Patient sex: M
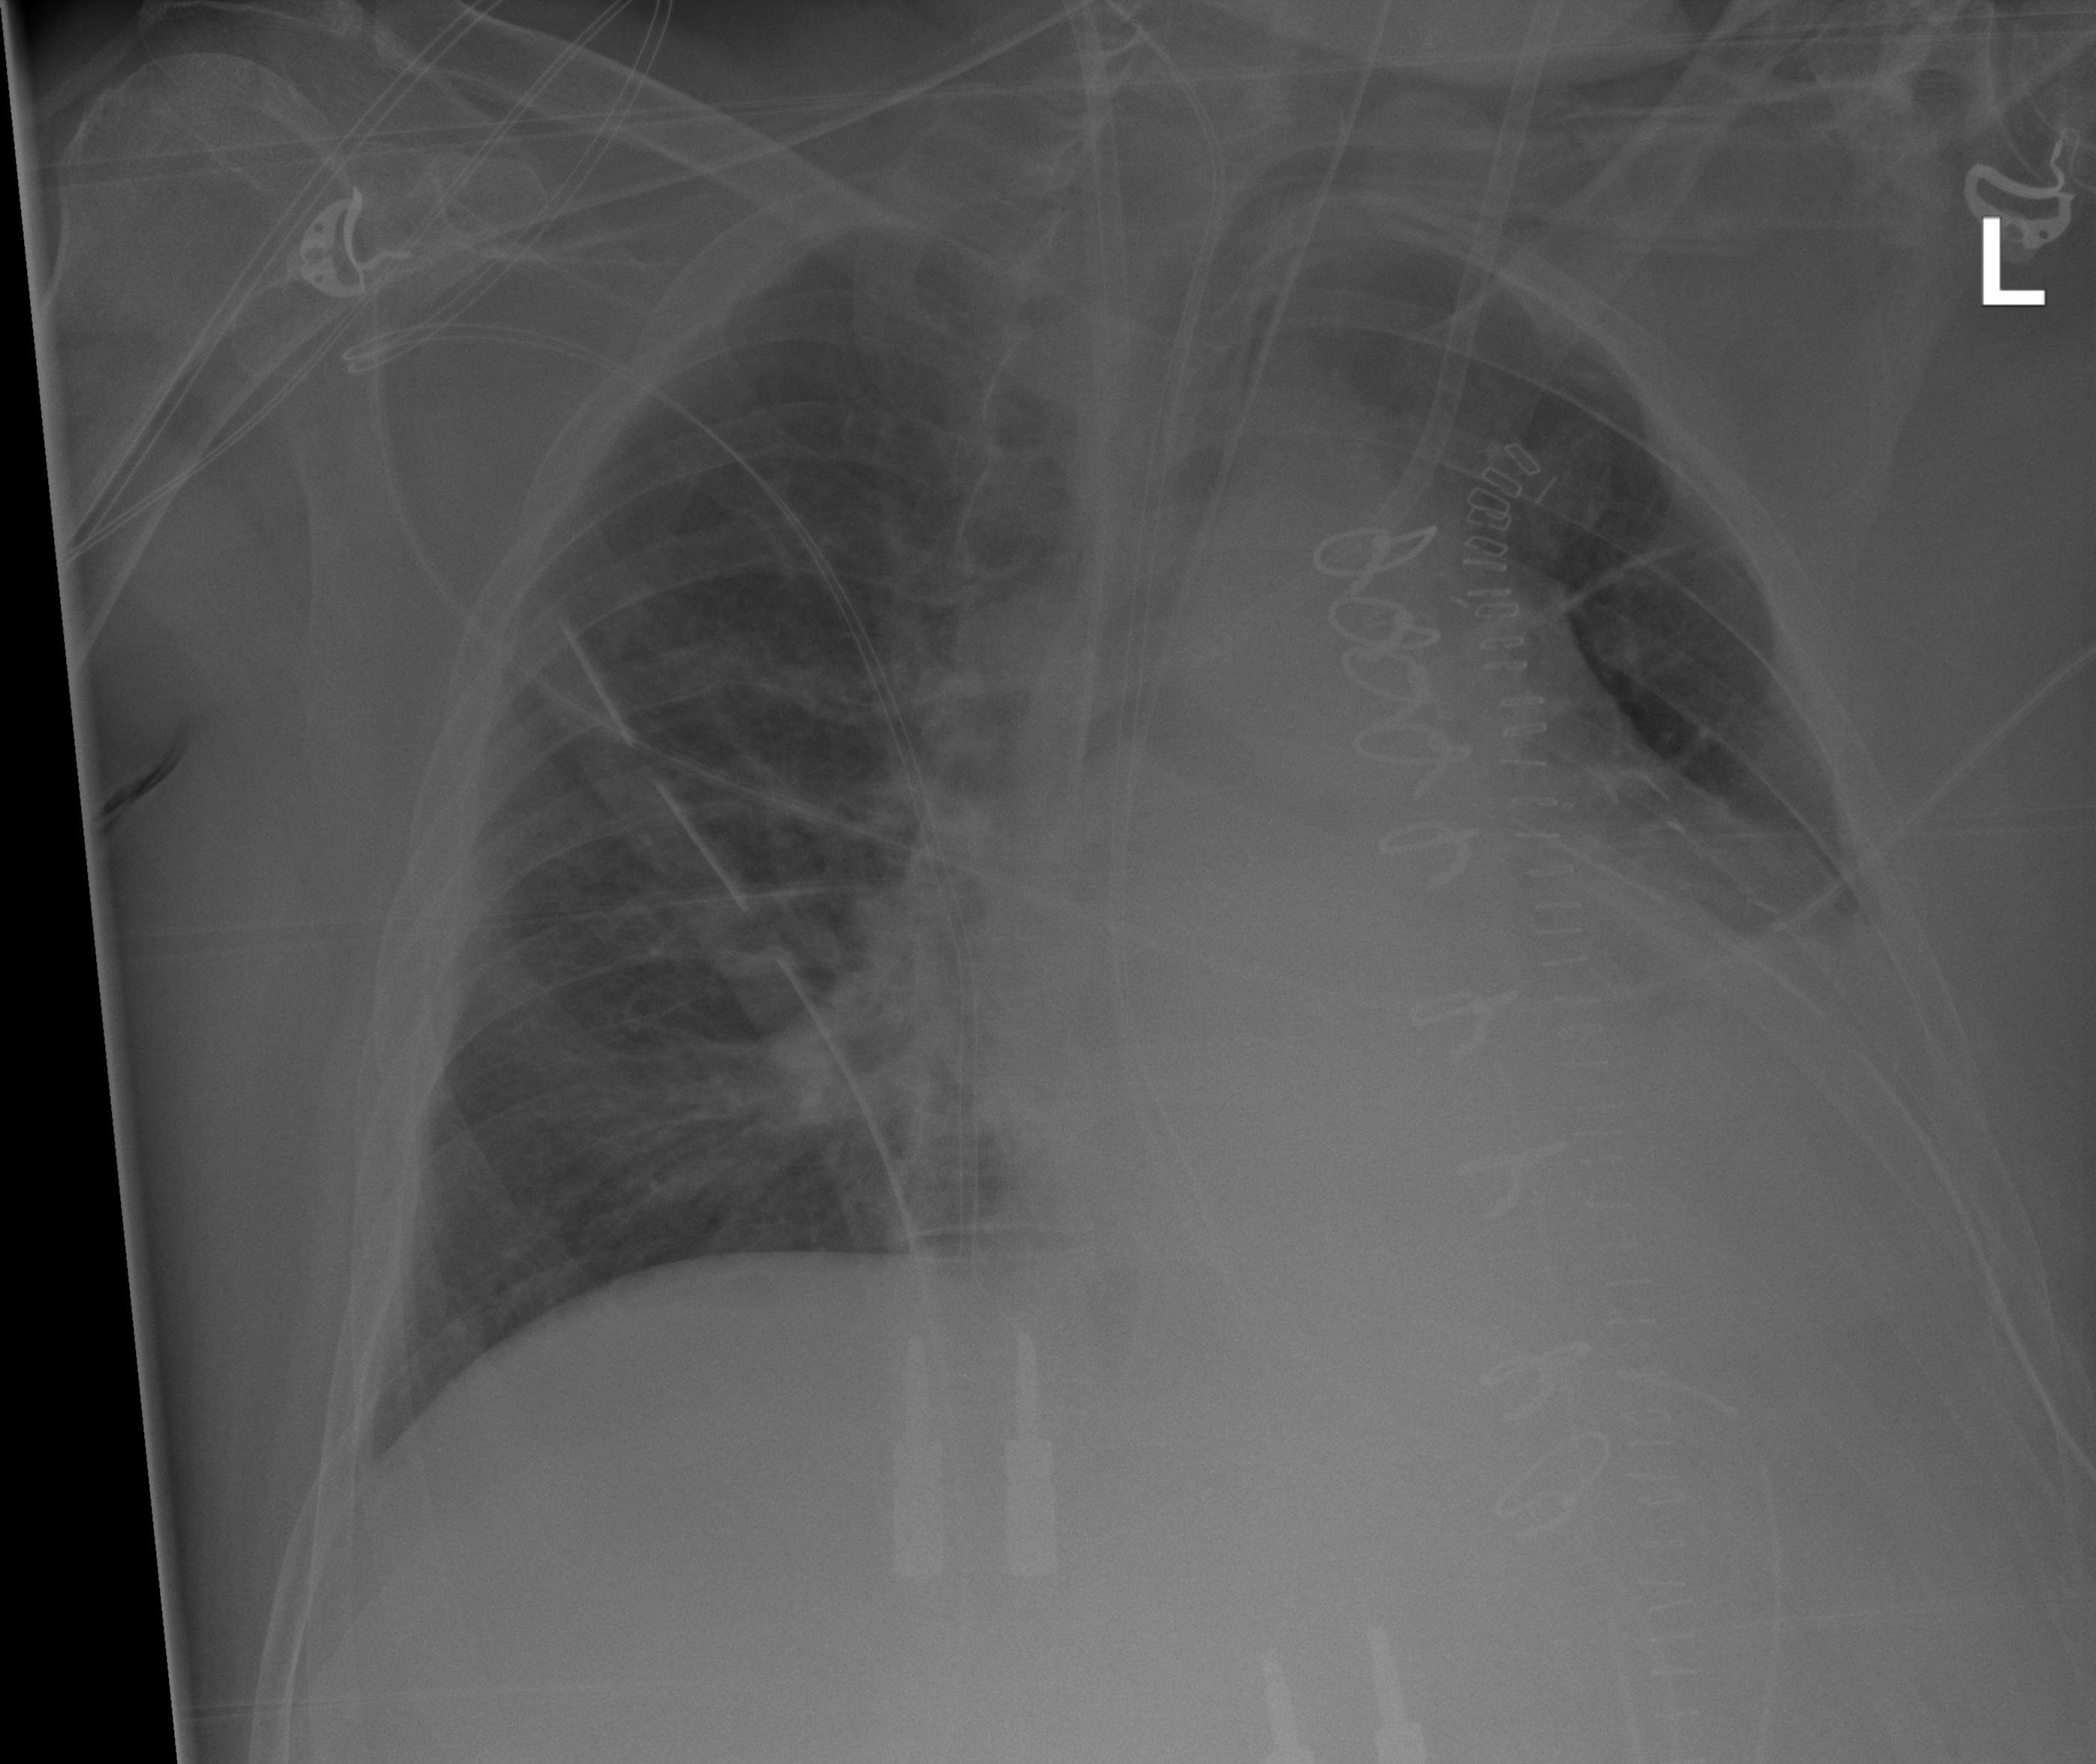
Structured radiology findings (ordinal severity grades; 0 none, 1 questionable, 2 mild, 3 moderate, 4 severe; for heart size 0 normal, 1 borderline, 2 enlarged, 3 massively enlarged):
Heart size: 2
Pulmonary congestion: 2
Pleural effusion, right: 0
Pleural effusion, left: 3
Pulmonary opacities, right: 0
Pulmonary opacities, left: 0
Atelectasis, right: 0
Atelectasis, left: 2